Field crop: tomato
Growth stage: 2
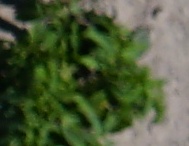
Species: tomato